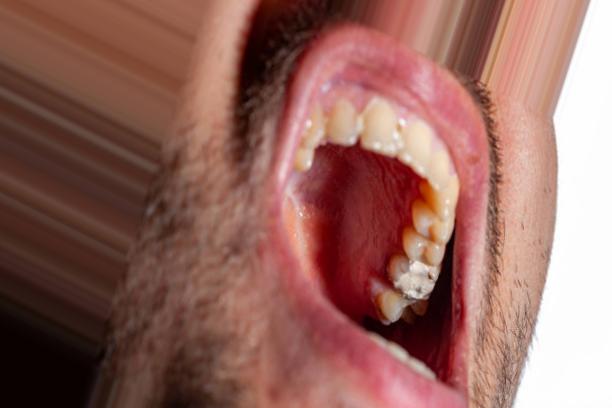
Condition: Caries